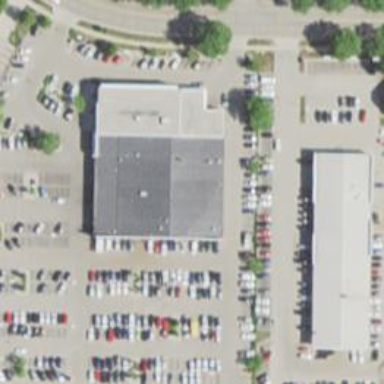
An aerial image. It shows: Car shop building.